Question: I've got an Angular module here within a larger rails project. I'm new to Angular and wish to avoid jQuery if I can (but do use it throughout the rails project and can use it if necessary). What I'm trying to do is hide a checkbox if the End Time is '""', and show a checkbox if there's a value in the End Time. Unfortunately I have been unable to hide it if End Time is '""'. See:

You can see my HTML code below:
'''
<div class="control-group span8">
<h4 class="pull-left"><strong>Active Hours (UTC):</strong></h4>
</div>
<div class="control-group span1">
<label class="control-label label-unstyled font-size-14" for="inputStartTime">Start Time</label>
<div class="controls">
<select ng-model="geoRegion.start_time" id="inputStartTime" class="input-small" ng-options="thisHour.value as thisHour.name for thisHour in hours" value="{{geoRegion.start_time}}"></select>
</div>
</div>
<div class="control-group span1">
<label class="control-label label-unstyled font-size-14" for="inputEndTime">End Time</label>
<div class="controls">
<select ng-model="geoRegion.end_time" id="inputEndTime" class="input-small" ng-options="thisHour.value as thisHour.name for thisHour in hours" value="{{geoRegion.end_time}}"></select>
</div>
</div>
<div class="control-group span8">
<div ng-show="clearGeoSegment(geoRegion.end_time)"><label class="inline checkbox label-unstyled font-size-14"><input type="checkbox" id="clearGeoSegment" ng-model="geoRegion.clear_segment">Clear Geo Segment at end of active time period.</label></div>
</div>
<div class="control-group span8">
<p id="broadcast-notice" class="pull-left font-size-14"><strong>Note:</strong> If active hours is blank, the Geo Segment is always active.</p>
</div>
'''
My controller code (yes, I used jQuery. But please suggest otherwise!):
'''
$scope.clearGeoSegment = (endTime) ->
if endTime is ''
$('#clearGeoSegment').hide()
else
$('#clearGeoSegment').show()
'''
Any help would be greatly appreciated!
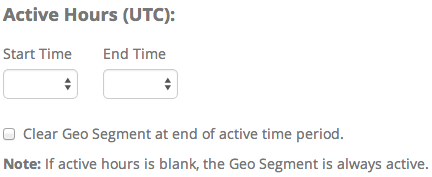
Answer: So you don't need to do the hide/show with jquery. You need to just bind to an expression that will be truthy when the checkbox should be visible. In this case it should be as simple as:
'''
<div ng-show="geoRegion.end_time">
'''
And you can delete your 'clearGeoSegment' function entirely.